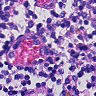
Metastatic tissue present: no